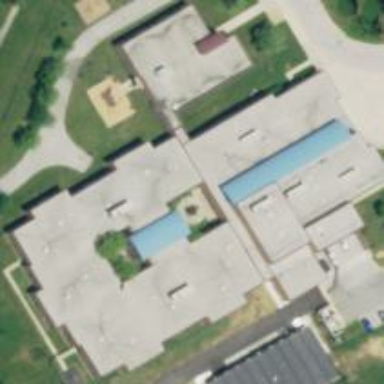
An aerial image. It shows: School building.